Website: lowes
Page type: cart
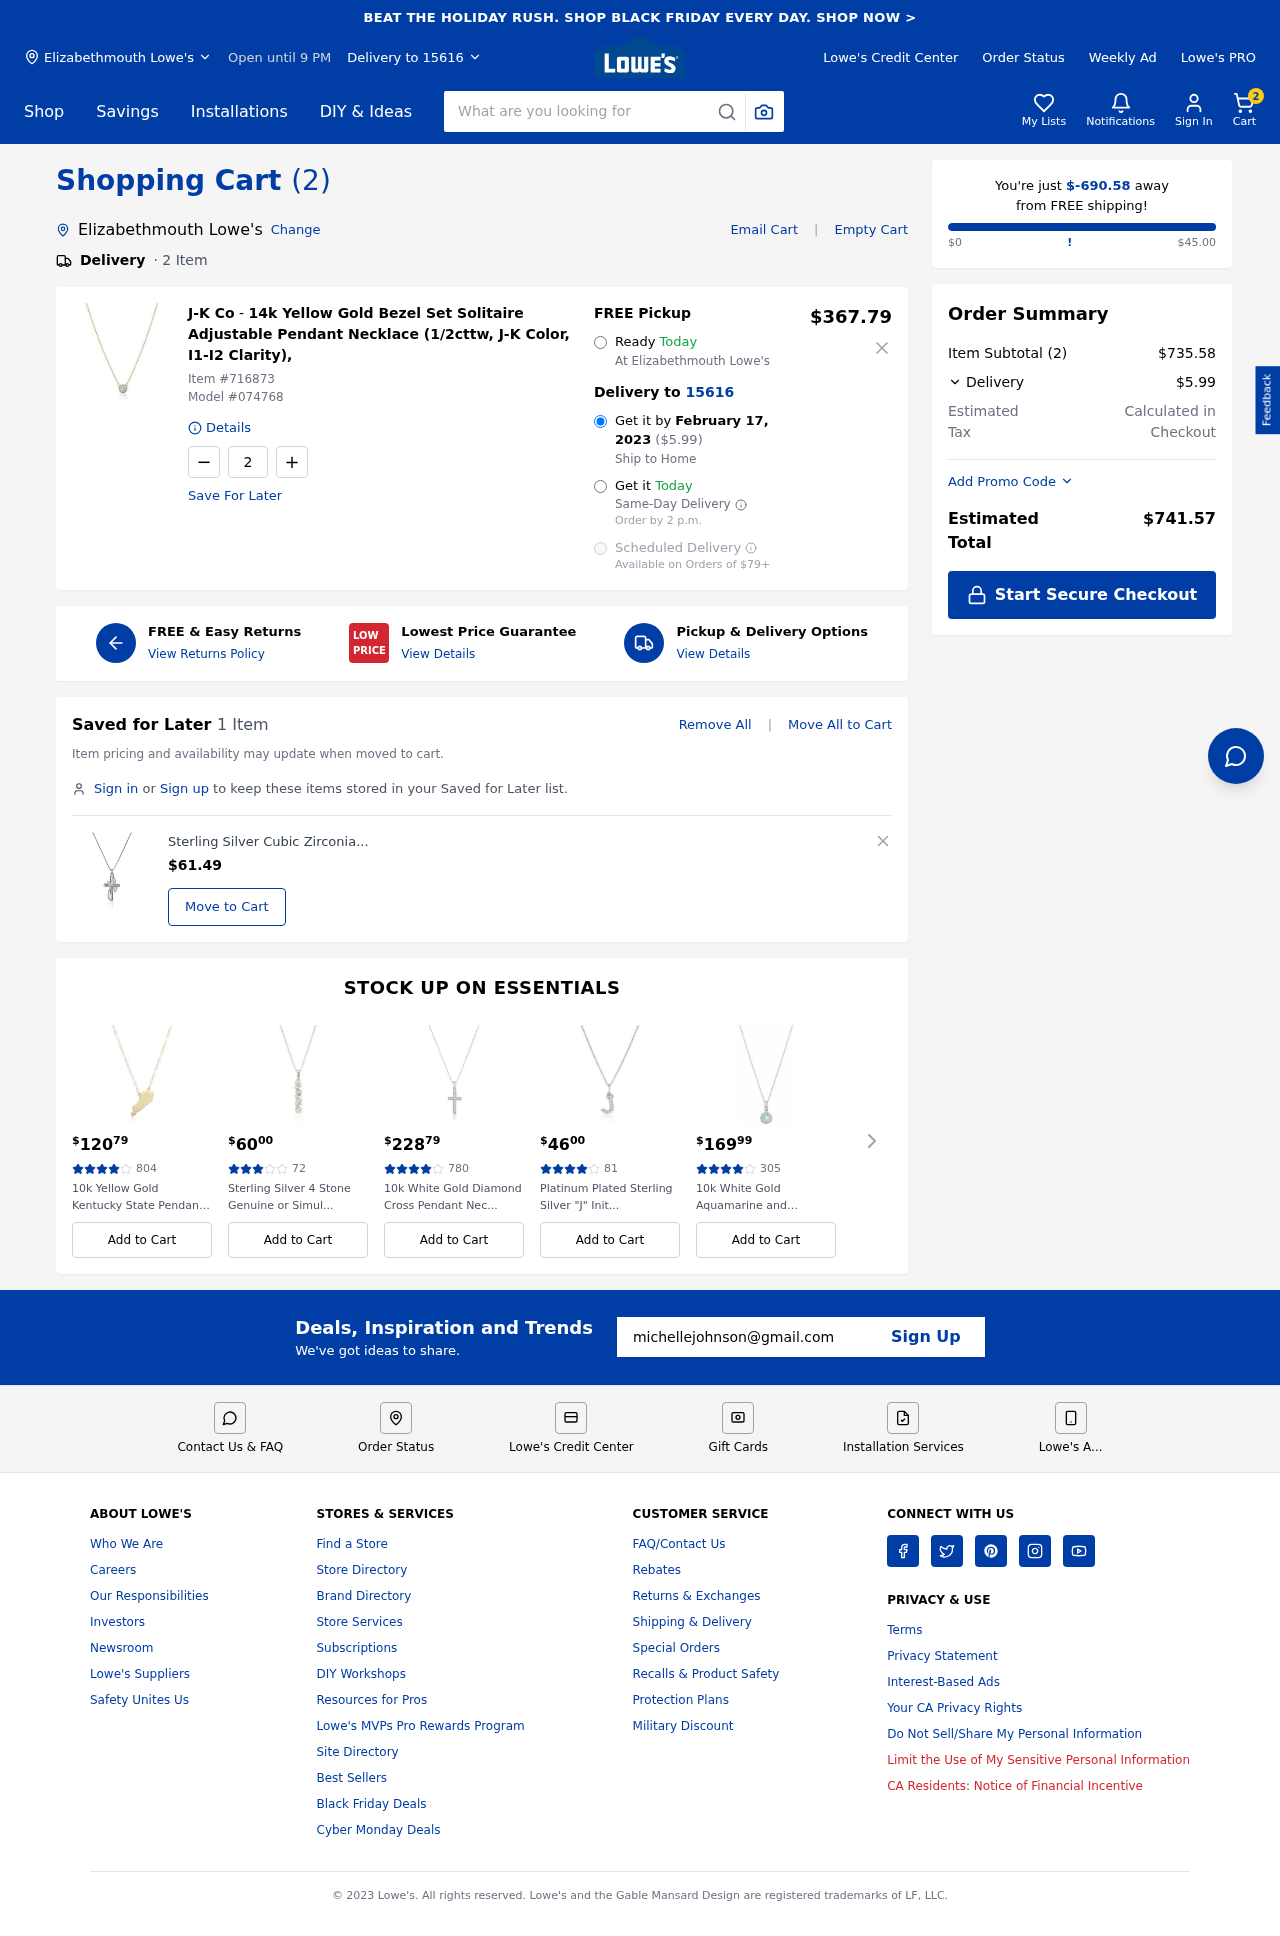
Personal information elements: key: PII_CITY
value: Elizabethmouth Lowe's
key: PII_EMAIL
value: michellejohnson@gmail.com
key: PII_POSTCODE
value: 15616
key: PII_CITY2
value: Elizabethmouth Lowe's
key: PII_CITY3
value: Elizabethmouth
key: PII_POSTCODE2
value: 15616
Product elements: key: PRODUCT1_BRAND
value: J-K Co
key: PRODUCT1_NAME
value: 14k Yellow Gold Bezel Set Solitaire Adjustable Pendant Necklace (1/2cttw, J-K Color, I1-I2 Clarity),
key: PRODUCT1_PRICE
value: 367.79
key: PRODUCT1_QUANTITY
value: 2
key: PRODUCT2_NAME
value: Sterling Silver Cubic Zirconia"Faith Hope Love" Cross Pendant Necklace, 18"
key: PRODUCT2_PRICE
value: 61.49
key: PRODUCT1_ITEM_NUMBER
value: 716873
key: PRODUCT1_MODEL_NUMBER
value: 074768
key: PRODUCT3_PRICE
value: $12079
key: PRODUCT3_NUM_RATINGS
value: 804
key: PRODUCT3_NAME
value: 10k Yellow Gold Kentucky State Pendant N...
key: PRODUCT4_PRICE
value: $6000
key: PRODUCT4_NUM_RATINGS
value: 72
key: PRODUCT4_NAME
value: Sterling Silver 4 Stone Genuine or Simul...
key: PRODUCT5_PRICE
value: $22879
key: PRODUCT5_NUM_RATINGS
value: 780
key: PRODUCT5_NAME
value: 10k White Gold Diamond Cross Pendant Nec...
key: PRODUCT6_PRICE
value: $4600
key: PRODUCT6_NUM_RATINGS
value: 81
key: PRODUCT6_NAME
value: Platinum Plated Sterling Silver "J" Init...
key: PRODUCT7_PRICE
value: $16999
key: PRODUCT7_NUM_RATINGS
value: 305
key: PRODUCT7_NAME
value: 10k White Gold Aquamarine and Diamond Ac...
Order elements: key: ORDER_NUM_ITEMS
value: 2
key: ORDER_DELIVERY_DATE
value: February 17, 2023
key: ORDER_SHIPPING_COST2
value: $5.99
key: ORDER_SHIPPING_AWAY
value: $-690.58
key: ORDER_SUBTOTAL
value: $735.58
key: ORDER_SHIPPING_COST
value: $5.99
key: ORDER_TOTAL
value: $741.57
Search elements: key: HEADER_SEARCH
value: What are you looking for
Other elements: key: SAVED_NUM_ITEMS
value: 1 Item